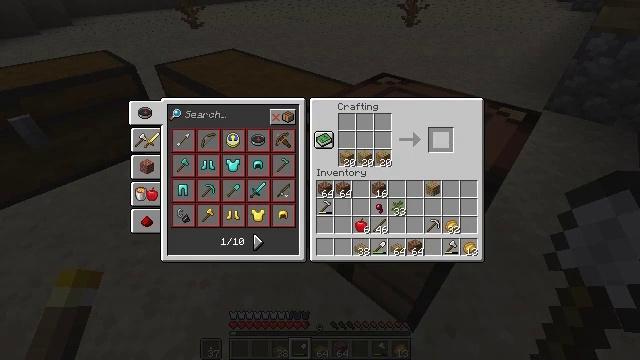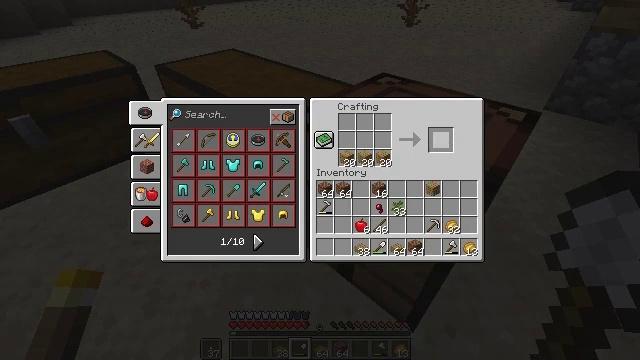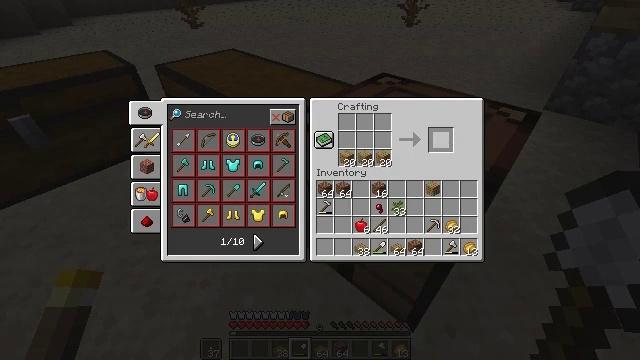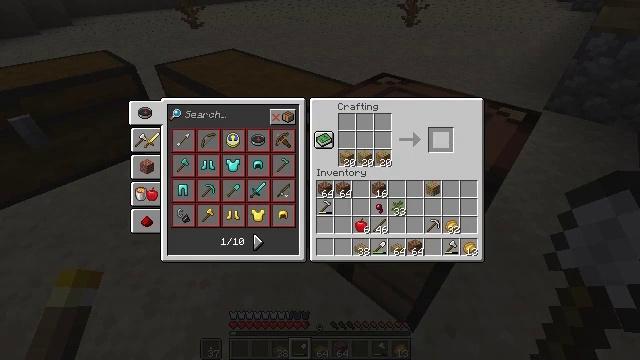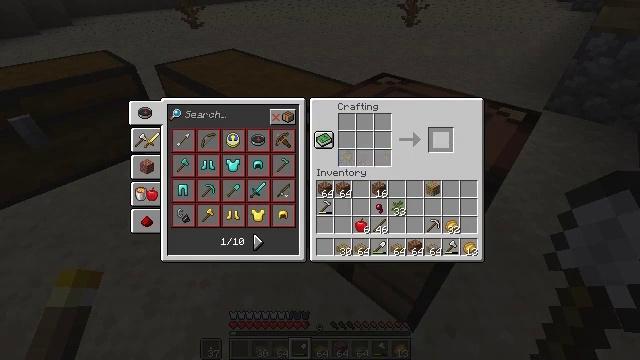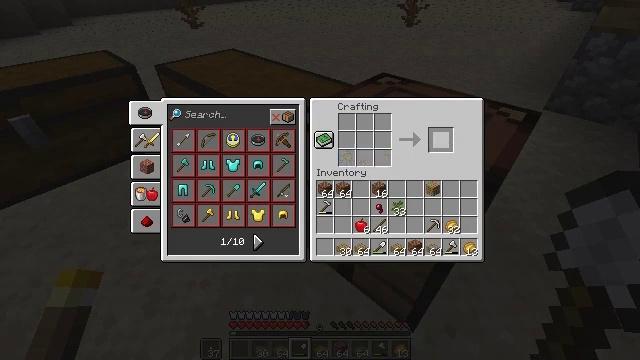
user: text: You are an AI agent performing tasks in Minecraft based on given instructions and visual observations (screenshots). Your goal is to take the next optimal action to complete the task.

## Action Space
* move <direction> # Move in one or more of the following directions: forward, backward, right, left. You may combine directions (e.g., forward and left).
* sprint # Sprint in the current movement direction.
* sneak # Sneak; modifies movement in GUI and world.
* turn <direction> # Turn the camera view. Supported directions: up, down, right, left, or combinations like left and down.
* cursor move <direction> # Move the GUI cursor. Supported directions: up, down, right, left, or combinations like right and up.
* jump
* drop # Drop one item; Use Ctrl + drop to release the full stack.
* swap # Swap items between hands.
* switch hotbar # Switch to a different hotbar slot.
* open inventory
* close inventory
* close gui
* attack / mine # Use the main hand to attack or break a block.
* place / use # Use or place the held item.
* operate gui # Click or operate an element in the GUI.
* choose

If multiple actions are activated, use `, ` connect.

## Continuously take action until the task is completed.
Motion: motion action
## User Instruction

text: Use oak planks to craft an oak slab.
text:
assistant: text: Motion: sneak, operate gui
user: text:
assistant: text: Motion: sneak, operate gui
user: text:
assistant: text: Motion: sneak
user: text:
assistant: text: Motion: sneak
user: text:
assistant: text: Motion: sneak
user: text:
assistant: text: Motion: sneak